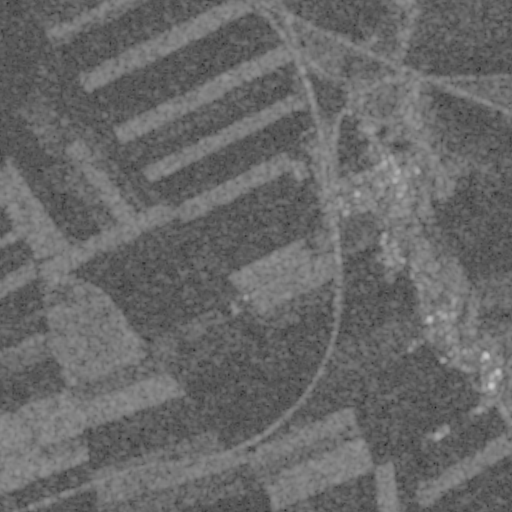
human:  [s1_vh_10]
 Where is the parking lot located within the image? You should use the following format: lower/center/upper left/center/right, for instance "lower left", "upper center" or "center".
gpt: The parking lot is located in the lower right of the image.
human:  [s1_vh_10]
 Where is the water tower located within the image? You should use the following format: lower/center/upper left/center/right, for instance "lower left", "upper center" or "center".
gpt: The water tower is located in the center right of the image.
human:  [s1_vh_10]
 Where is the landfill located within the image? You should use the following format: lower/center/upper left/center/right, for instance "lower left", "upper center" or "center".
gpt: There is no landfill in the image.

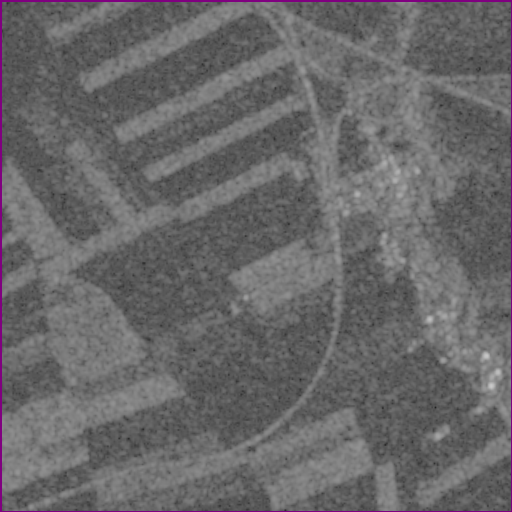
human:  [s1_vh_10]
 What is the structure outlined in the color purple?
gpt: The structure outlined in purple is a crop field.
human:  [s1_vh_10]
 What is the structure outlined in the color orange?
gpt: There is no orange outline.